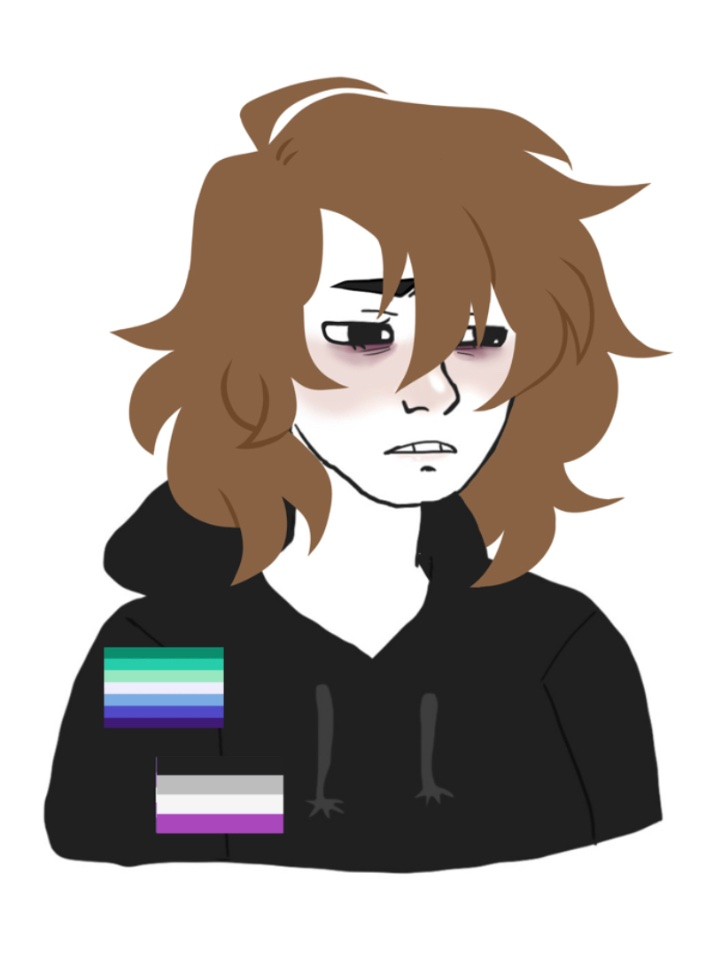
Label: 5_Twinkjak